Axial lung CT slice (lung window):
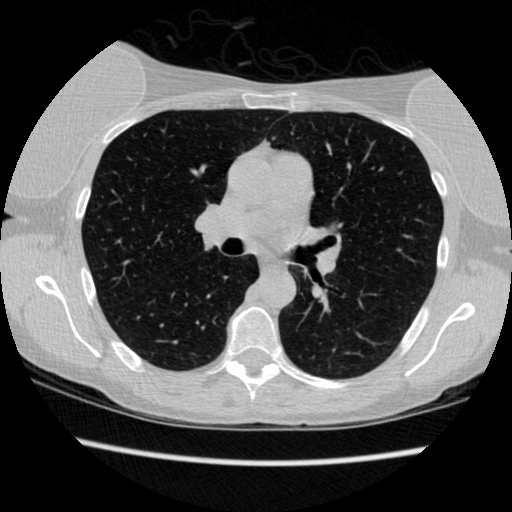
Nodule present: no